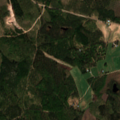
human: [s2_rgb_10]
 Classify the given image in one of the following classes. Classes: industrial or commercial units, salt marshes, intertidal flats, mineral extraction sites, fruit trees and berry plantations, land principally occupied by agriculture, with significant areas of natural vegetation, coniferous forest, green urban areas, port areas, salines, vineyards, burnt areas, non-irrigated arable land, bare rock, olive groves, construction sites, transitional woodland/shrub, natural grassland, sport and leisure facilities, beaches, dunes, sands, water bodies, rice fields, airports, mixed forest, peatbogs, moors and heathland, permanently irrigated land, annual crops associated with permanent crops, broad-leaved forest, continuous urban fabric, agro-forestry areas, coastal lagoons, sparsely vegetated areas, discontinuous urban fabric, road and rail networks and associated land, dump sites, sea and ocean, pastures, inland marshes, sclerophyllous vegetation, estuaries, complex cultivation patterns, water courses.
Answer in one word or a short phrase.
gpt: land principally occupied by agriculture, with significant areas of natural vegetation, broad-leaved forest, mixed forest, transitional woodland/shrub